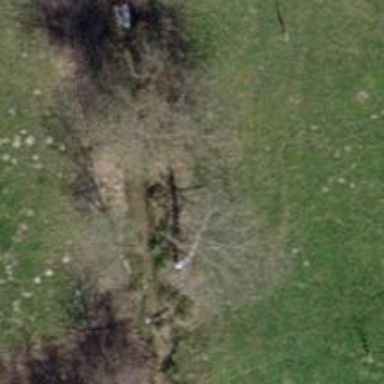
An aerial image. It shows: Aerial marker.